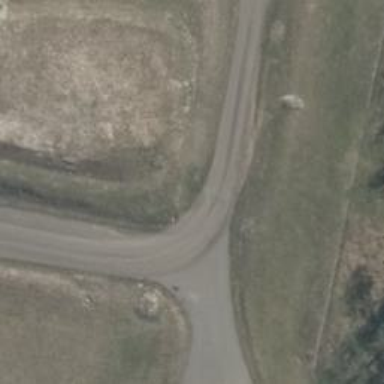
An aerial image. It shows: Driveway leading to service road.